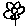
Label: flower